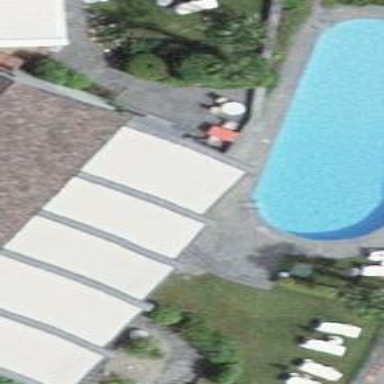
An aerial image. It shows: Swimming pool located in leisure land.